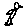
Label: bird